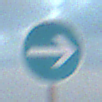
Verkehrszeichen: VorgeschriebeneFahrtrichtungHierRechts
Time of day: SunriseSunset
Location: Outdoor (Beach)
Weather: PartlyCloudy
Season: NotSpecified
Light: Natural